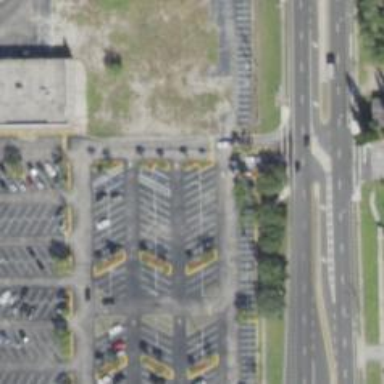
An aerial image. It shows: Parking space.